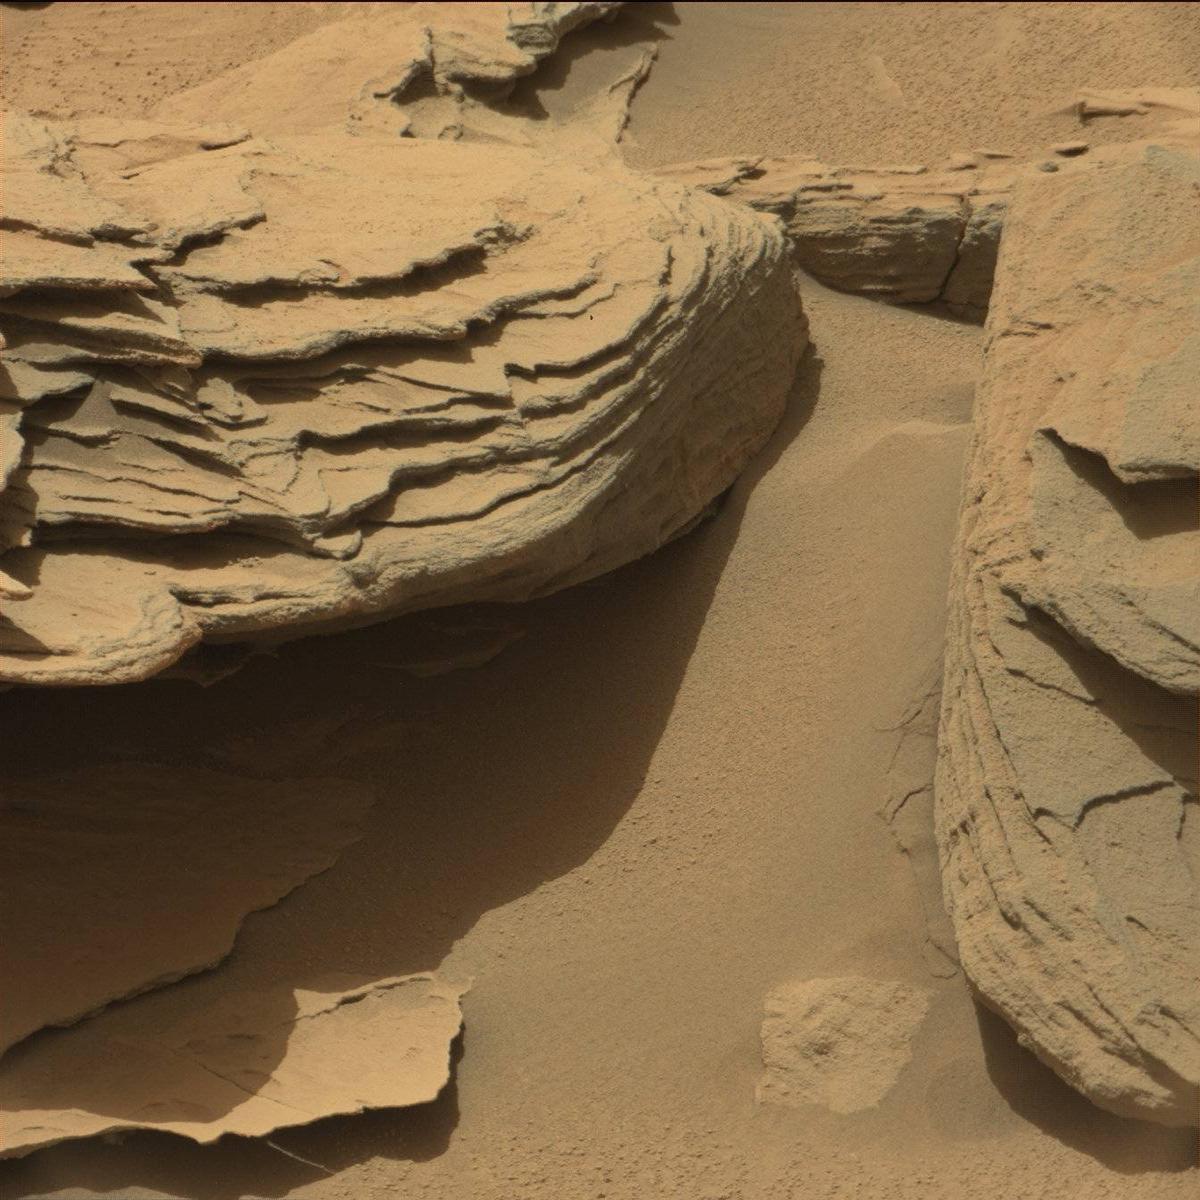
Terrain classes present: Bedrock, Sand / Soil